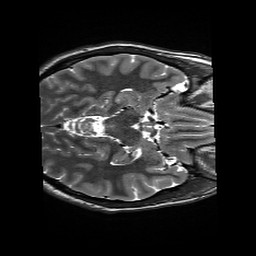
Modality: T2w
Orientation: axial
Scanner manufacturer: siemens
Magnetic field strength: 3 T
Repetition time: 13.52 s
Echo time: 0.088 s